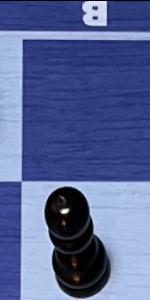
Label: Pawn_Black